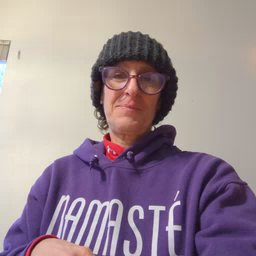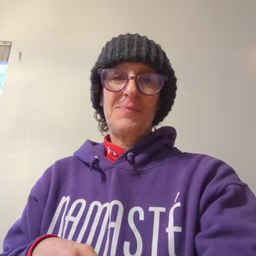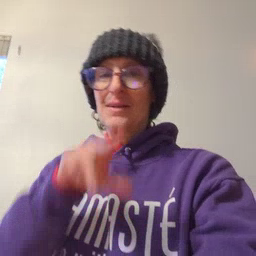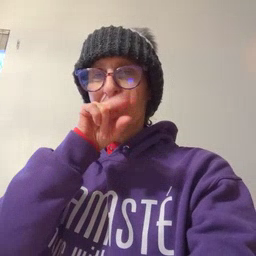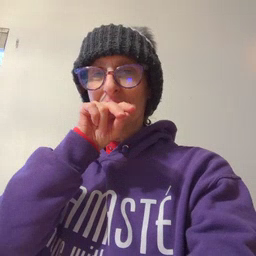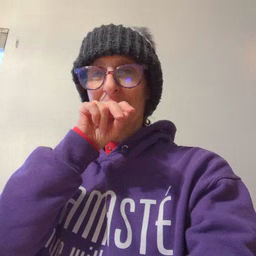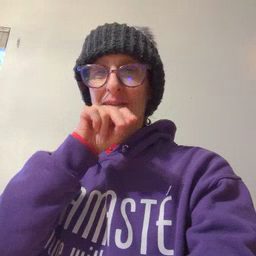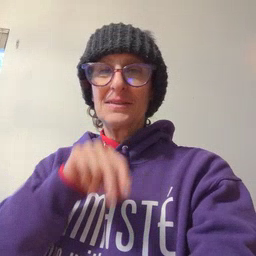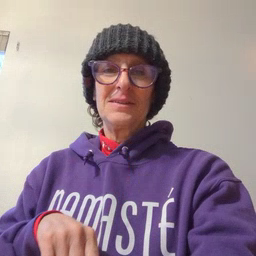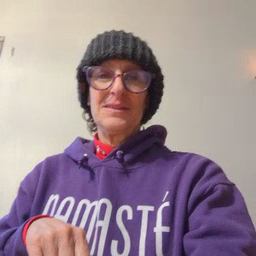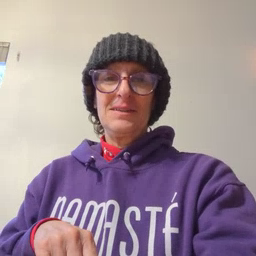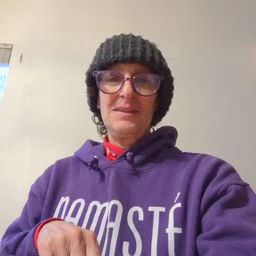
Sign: duck